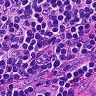
Metastatic tissue present: no